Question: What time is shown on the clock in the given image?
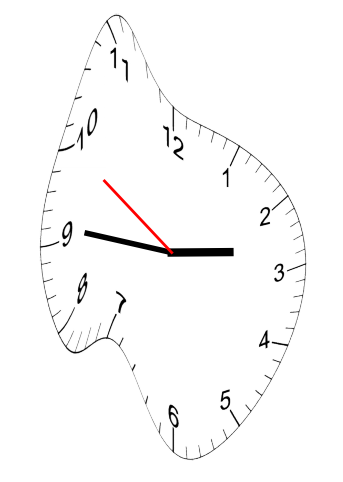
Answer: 02:45:50